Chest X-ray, PA view. Patient: 37 years old, sex M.
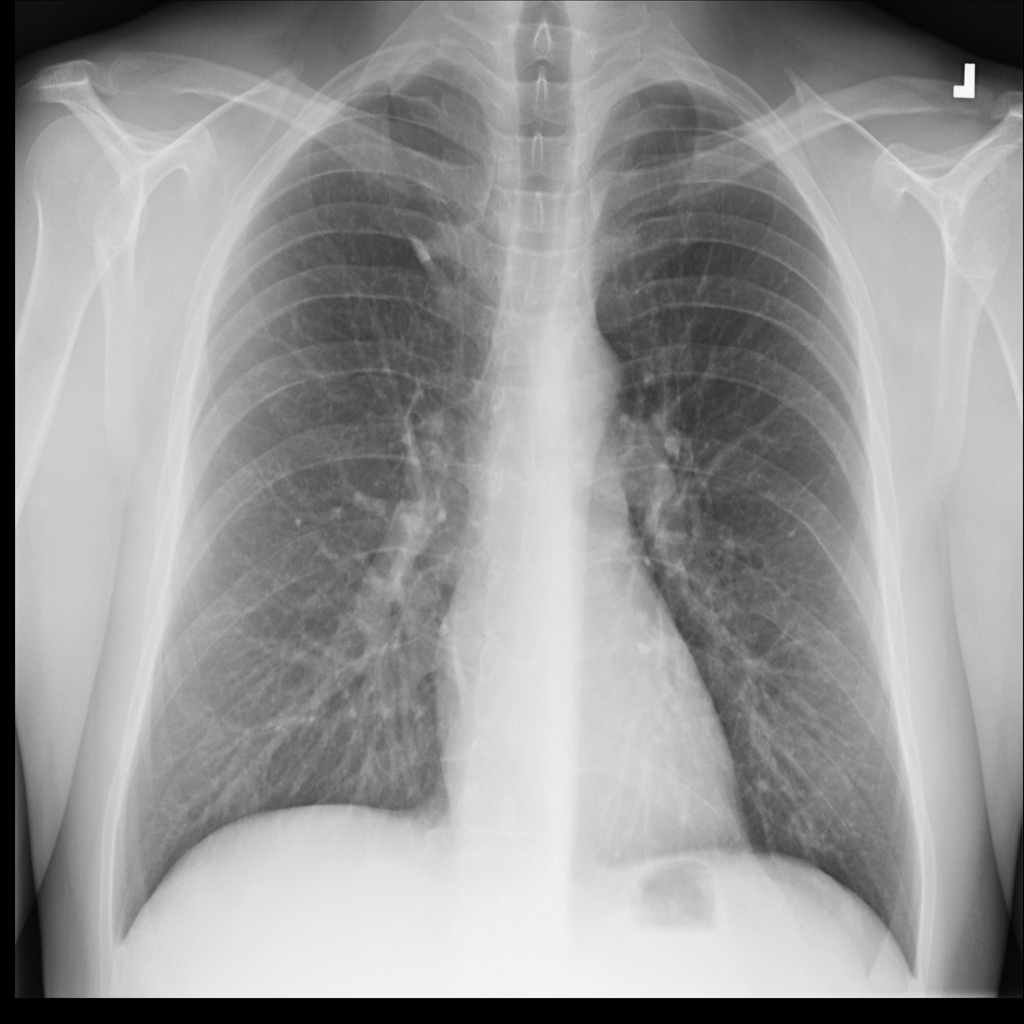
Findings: No Finding